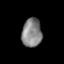
Tissue: lung
Cell type: Others
Senescence score: 0.5848
Nuclear area (px): 558
Mean DAPI intensity: 133.082